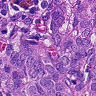
Metastatic tissue present: yes